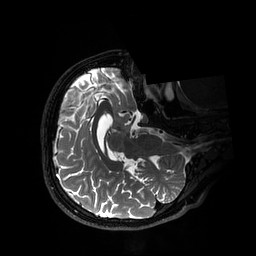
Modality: T2w
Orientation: axial